Question: i have tried to create MySQL store procedure in that i want to make dynamic query.
code on which i working..
'''
DELIMITER $$
DROP PROCEDURE IF EXISTS 'test'.'selectp' $$
CREATE DEFINER='root'@'localhost' PROCEDURE 'selectp'(in a_str_Condition varchar(500))
BEGIN
SET @Query = 'SELECT * from test123';
IF a_str_Condition != ''
THEN
SET @strCondition = CONCAT(' WHERE ? ');
SET @param = a_str_Condition;
ELSE
SET @strCondition = ' Order by aaa desc';
END IF
SET @Query = CONCAT(@Query, @strCondition );
PREPARE stmt FROM @Query;
EXECUTE stmt USING @param;
DEALLOCATE PREPARE stmt;
END $$
DELIMITER ;
'''
here i want pass parameter as 'aaa = 3' and concat it with mysql query, but it show me error as below.

please let me clear on this store procedure. Any help will be Appreciate.
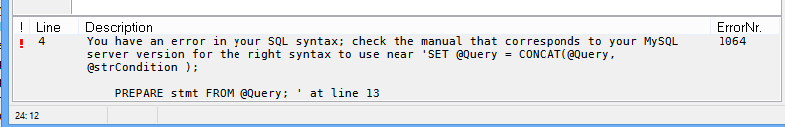
Answer: Trying to answer to your
As others mentioned you have ';' missing. That only solves a syntax error.
But you have bigger problems with the way you try to construct your query and 'EXECUTE' it:
1. You're incorrectly trying to treat all where conditions as one parameter with WHERE ?, instead of parameterizing values like WHERE id = ?
2. In case you don't pass a condition you can't use USING in EXECUTE. It'll fail.
Now since you don't execute your query multiple times, you pass conditions as a string anyway, and it seems that you're more after flexibility than security, IMHO there is no much sense in using parameters here.
That being said a more succinct version of your SP might look like this
'''
DELIMITER $$
CREATE PROCEDURE selectp(IN _conditions VARCHAR(500), IN _orderby VARCHAR(500))
BEGIN
SET @sql = CONCAT(
'SELECT * FROM test123 WHERE 1 = 1',
COALESCE(CONCAT(' AND ', NULLIF(_conditions, '')), ''),
' ORDER BY ',
COALESCE(NULLIF(_orderby, ''), 'id DESC')
);
PREPARE stmt FROM @sql;
EXECUTE stmt;
DEALLOCATE PREPARE stmt;
END$$
DELIMITER ;
'''
Usage examples:
'''
-- default parameters either with null or an empty string
CALL selectp('', '');
CALL selectp(NULL, NULL);
-- set where conditions
CALL selectp('id IN(1, 3)', NULL);
-- set order by
CALL selectp(NULL, 'col1 DESC, col2');
'''
Here is <URL> demo